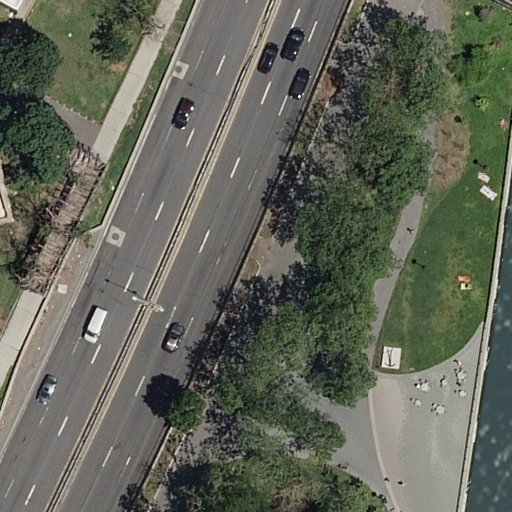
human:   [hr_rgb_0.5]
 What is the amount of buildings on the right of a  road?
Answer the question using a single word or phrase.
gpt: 1

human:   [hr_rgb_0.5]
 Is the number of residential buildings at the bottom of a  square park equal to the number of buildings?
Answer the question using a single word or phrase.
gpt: no

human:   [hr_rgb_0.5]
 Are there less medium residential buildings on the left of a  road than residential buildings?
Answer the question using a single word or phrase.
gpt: yes

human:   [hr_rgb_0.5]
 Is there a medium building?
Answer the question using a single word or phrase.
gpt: yes

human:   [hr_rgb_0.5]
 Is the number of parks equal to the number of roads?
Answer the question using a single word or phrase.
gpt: no

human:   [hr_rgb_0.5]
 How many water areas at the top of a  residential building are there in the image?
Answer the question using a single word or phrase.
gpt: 0

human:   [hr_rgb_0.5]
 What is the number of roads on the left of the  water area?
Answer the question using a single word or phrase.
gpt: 7

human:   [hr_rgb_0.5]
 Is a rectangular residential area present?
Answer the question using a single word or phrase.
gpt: yes

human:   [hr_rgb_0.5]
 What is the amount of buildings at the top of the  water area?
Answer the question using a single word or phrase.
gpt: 3

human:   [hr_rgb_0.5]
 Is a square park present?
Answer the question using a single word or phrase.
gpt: no

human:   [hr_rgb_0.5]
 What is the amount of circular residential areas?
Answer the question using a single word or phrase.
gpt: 0

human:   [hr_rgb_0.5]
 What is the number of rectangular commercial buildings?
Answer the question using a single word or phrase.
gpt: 0

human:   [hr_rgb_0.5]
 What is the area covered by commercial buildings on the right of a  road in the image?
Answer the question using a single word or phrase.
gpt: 0m2

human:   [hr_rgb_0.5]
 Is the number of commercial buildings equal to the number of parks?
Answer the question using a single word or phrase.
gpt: no

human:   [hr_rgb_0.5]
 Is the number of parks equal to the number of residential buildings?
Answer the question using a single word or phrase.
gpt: no

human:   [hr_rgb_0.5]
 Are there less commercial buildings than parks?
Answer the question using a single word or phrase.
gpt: yes

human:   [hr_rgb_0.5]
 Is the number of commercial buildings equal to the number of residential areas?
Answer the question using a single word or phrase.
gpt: no

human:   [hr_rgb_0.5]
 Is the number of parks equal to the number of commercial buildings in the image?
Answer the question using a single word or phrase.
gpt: no

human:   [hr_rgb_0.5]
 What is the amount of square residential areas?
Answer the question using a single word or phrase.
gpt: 0

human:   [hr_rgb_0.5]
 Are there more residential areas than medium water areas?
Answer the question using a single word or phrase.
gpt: no

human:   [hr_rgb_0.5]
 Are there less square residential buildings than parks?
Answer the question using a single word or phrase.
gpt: yes

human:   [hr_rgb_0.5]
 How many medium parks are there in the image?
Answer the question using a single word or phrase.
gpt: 0

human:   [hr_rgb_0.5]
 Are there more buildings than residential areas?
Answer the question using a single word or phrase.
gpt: yes

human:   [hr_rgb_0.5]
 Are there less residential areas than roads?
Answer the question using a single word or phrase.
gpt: yes

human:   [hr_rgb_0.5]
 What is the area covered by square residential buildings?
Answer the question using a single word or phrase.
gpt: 0m2

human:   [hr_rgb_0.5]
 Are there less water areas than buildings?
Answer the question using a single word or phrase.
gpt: yes

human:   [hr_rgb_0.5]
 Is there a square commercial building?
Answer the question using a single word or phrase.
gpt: no

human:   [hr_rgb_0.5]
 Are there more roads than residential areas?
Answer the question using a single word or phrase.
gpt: yes

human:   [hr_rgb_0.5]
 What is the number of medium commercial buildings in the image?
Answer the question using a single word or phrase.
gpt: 0

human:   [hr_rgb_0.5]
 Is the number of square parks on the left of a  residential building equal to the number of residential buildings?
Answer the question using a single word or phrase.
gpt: no

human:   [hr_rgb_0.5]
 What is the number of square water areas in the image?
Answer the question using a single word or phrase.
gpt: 0

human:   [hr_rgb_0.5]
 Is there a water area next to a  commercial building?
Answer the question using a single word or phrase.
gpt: no

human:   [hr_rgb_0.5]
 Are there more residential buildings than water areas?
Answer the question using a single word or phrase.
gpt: yes

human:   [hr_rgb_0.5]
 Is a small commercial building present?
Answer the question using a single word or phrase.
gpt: no

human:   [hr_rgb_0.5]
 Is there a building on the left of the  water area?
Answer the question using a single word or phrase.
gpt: yes

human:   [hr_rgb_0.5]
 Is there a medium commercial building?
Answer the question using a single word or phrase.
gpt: no